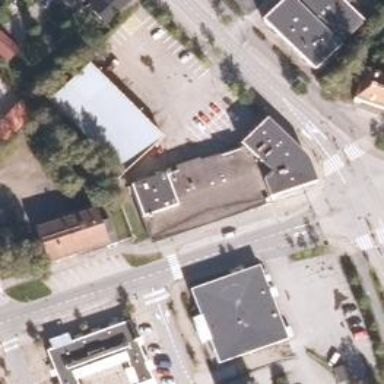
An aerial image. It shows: Pharmacy providing healthcare services.